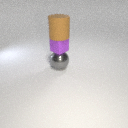
large brown rubber cylinder above large gray metal sphere